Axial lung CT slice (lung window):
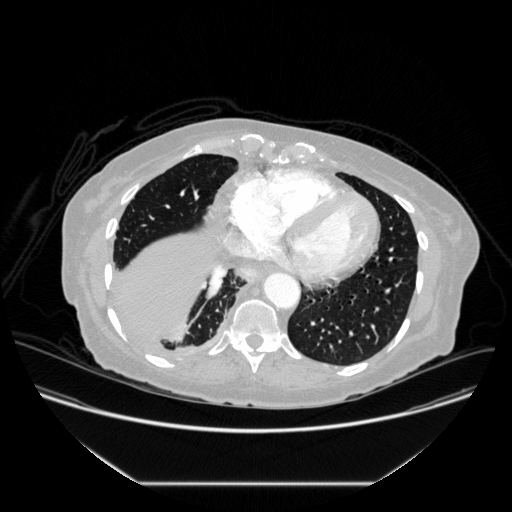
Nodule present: no